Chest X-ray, AP view. Patient: 47 years old, sex F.
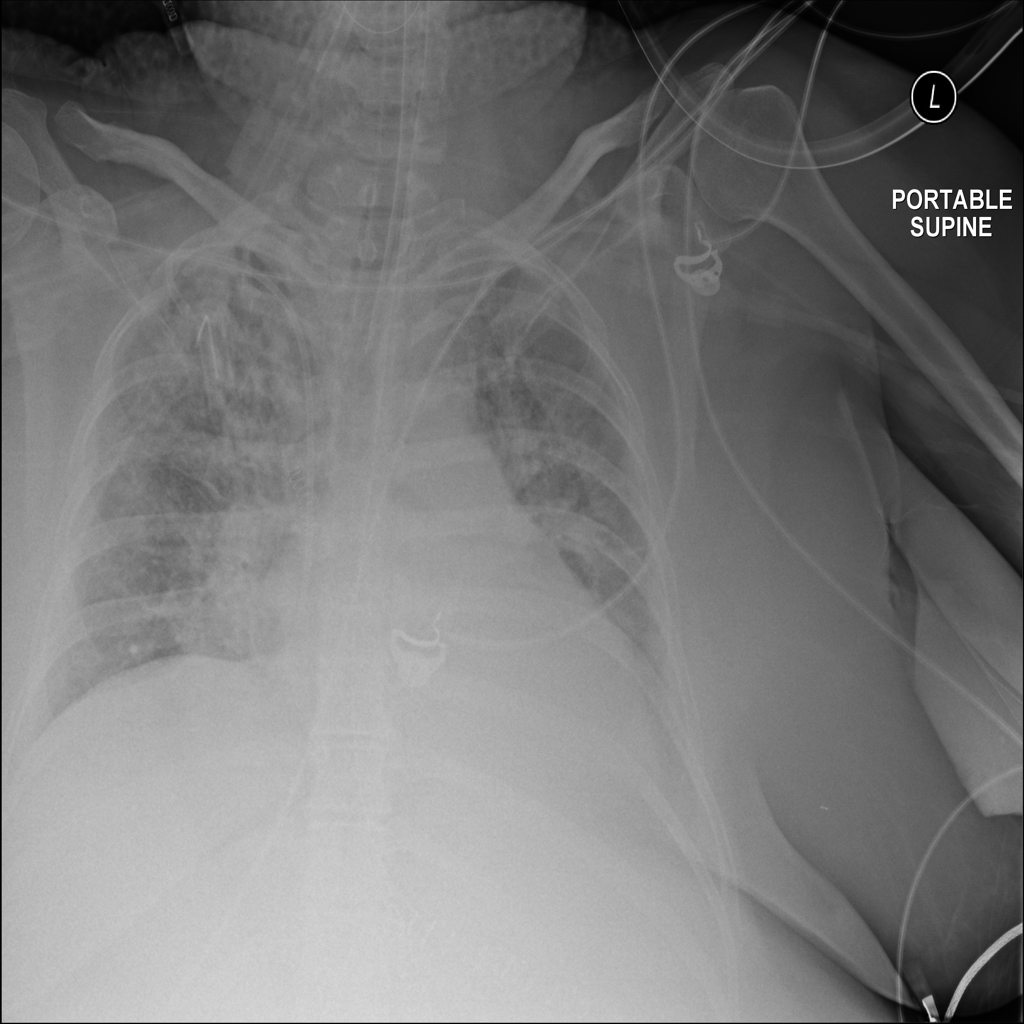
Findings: Atelectasis, Infiltration